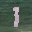
Label: 1